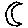
Label: moon